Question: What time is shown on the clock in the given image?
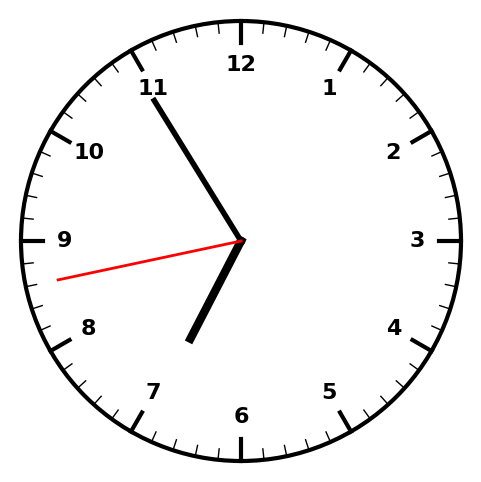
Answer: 06:54:43